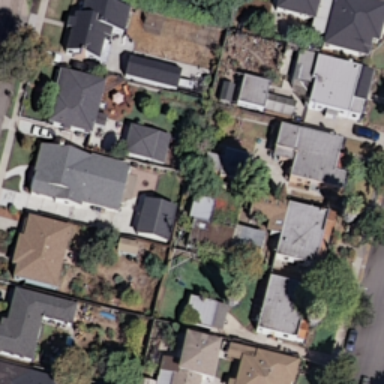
It is a medium residential area .